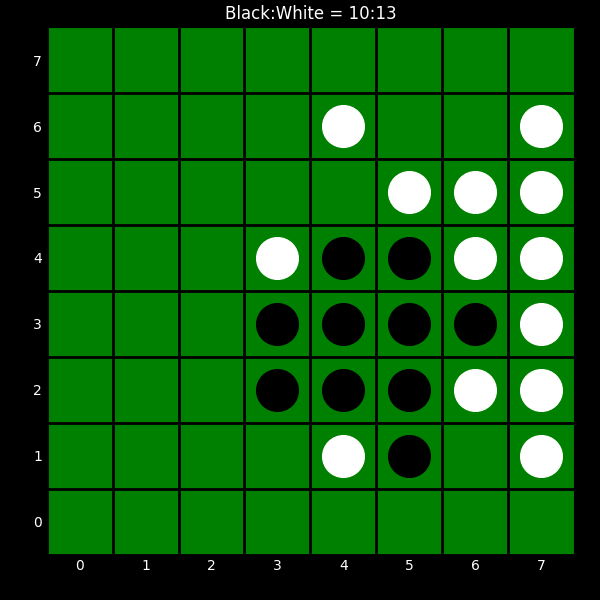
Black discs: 10
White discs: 13